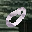
Label: 0